Field crop: maize
Growth stage: 1
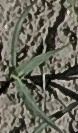
Species: sorghum